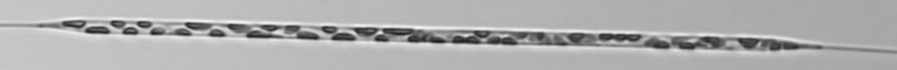
Label: Rhizosolenia